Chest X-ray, PA view. Patient: 62 years old, sex F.
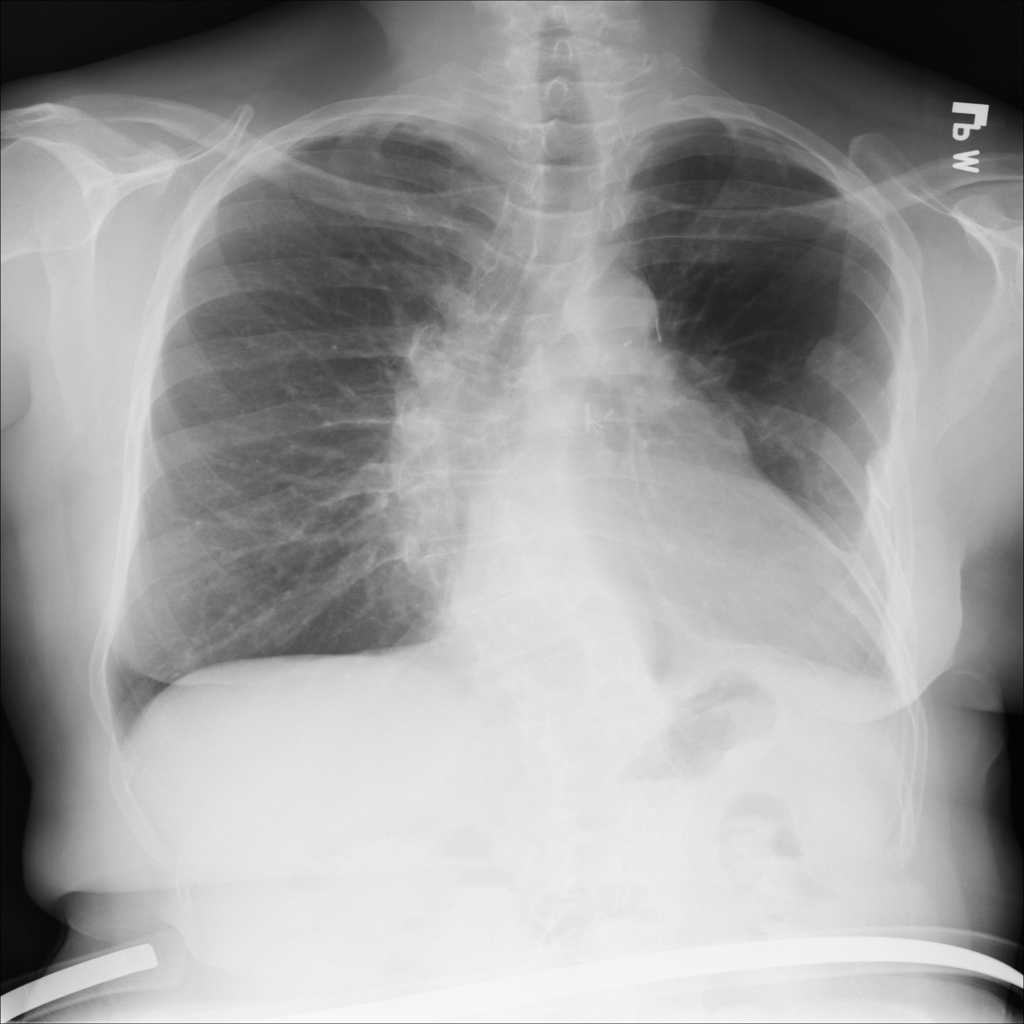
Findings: Effusion